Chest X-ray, PA view. Patient: 33 years old, sex M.
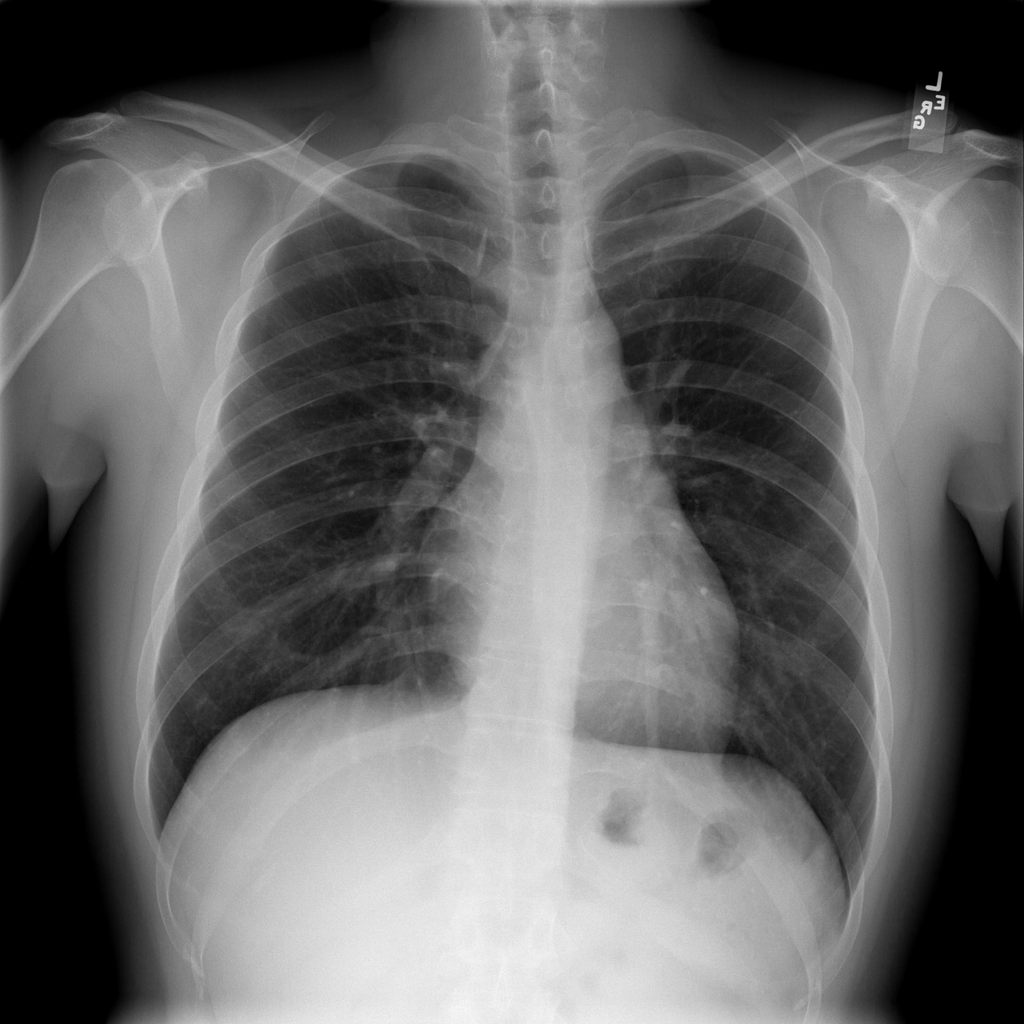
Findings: No Finding